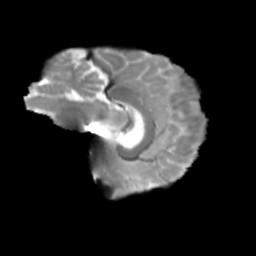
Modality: T2w
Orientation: sagittal
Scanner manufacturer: siemens
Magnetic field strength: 3 T
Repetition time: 4 s
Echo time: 0.0594 s